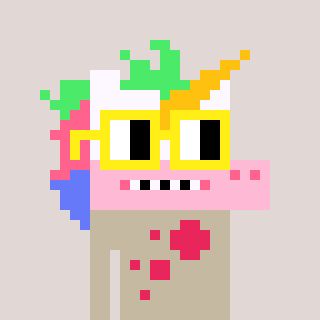
a pixel art character with square yellow glasses, a unicorn-shaped head and a bege-colored body on a warm background